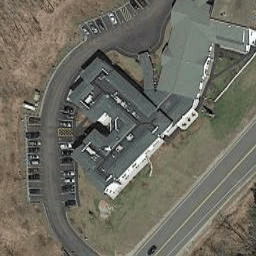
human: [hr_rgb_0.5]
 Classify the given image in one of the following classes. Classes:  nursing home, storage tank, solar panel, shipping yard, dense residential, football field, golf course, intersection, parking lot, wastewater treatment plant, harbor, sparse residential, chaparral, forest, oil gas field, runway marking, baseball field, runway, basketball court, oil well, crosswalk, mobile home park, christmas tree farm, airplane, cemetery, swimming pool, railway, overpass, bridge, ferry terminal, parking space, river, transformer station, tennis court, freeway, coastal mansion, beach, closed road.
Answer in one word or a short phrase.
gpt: nursing home